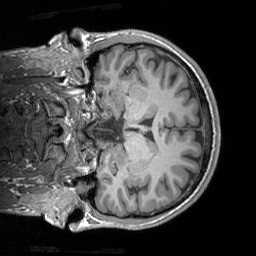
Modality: T1w
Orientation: coronal
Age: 24
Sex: male
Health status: healthy
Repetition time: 1.9 s
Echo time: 0.00252 s